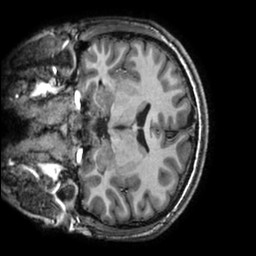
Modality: T1w
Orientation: coronal
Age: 18
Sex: male
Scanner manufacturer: ge
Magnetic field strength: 3 T
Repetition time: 0.008776 s
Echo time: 0.003812 s